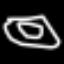
Label: donut